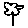
Label: flower